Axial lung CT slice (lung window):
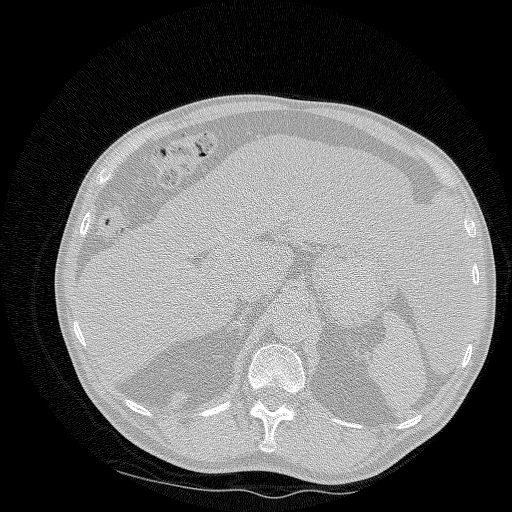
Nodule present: no